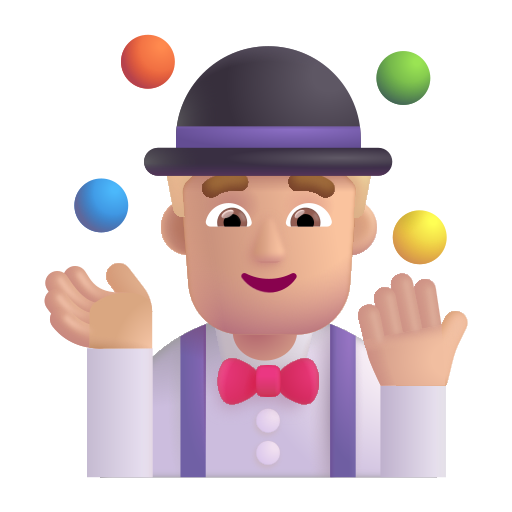
man juggling color  light